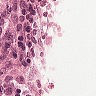
Metastatic tissue present: no